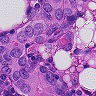
Metastatic tissue present: yes